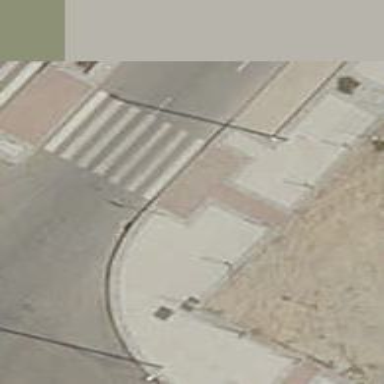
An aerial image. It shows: Uncontrolled zebra crossing on the road.